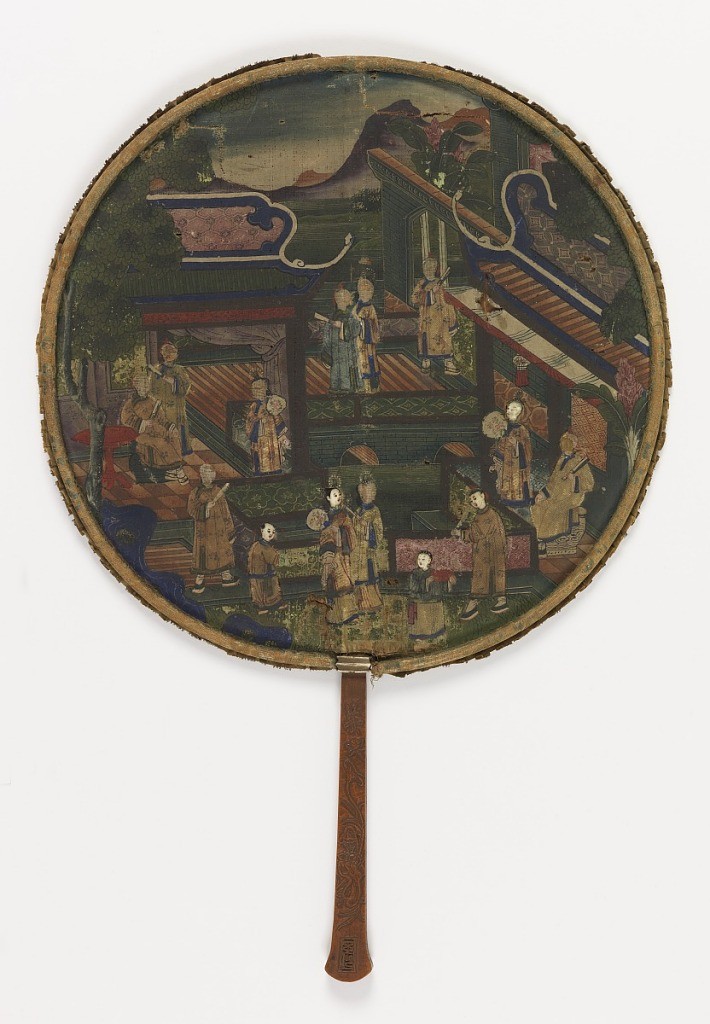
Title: Handscreen
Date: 18th century
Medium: Painted paper leaf with applied silk, carved wood handle
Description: Handscreen with round leaf and carved wood handle. Elaborate painted scene of figures in an architectural setting, clothing is applied bits of silk.